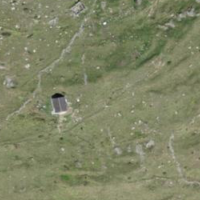
EUNIS habitat code: 23
Species observed at this site:
Campanula barbata